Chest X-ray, PA view. Patient: 38 years old, sex F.
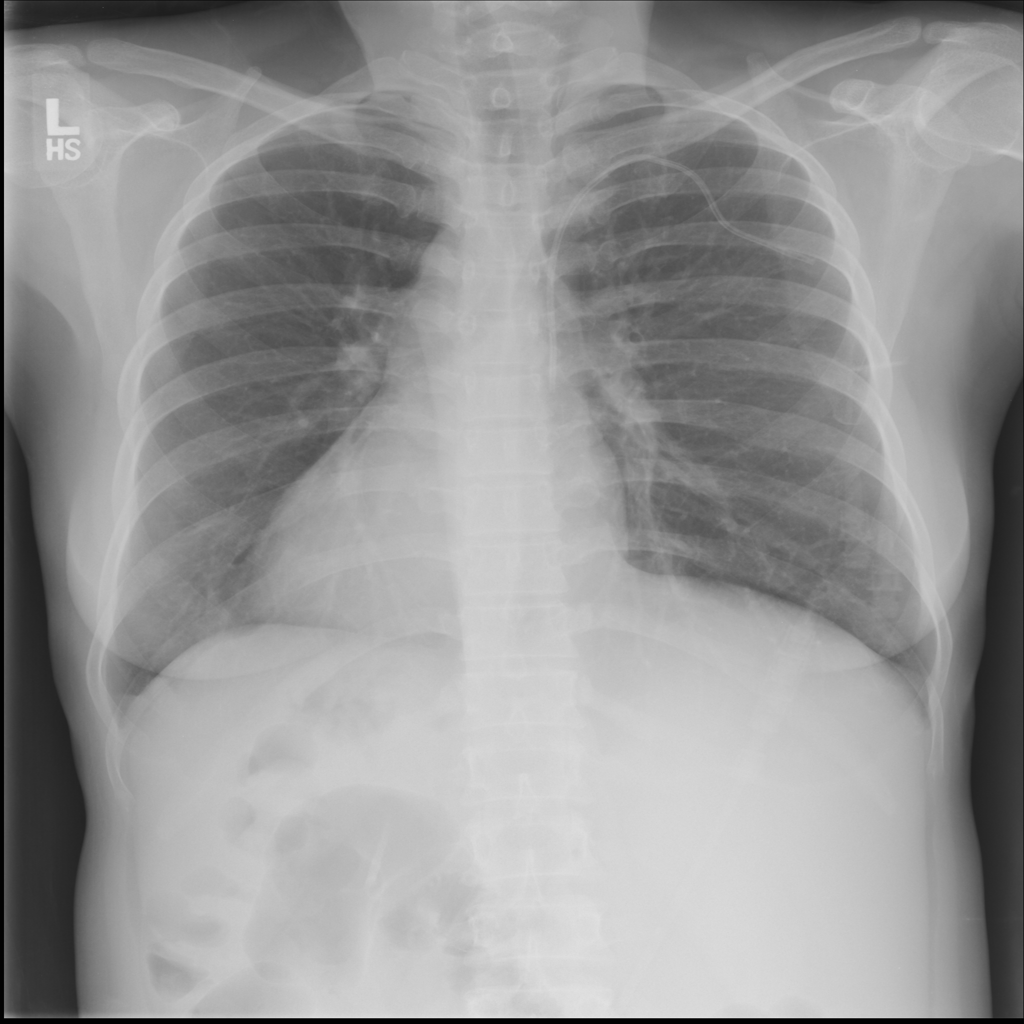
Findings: No Finding